Interaction volume radius: 10 \u00c5
Interaction volume height: 35 \u00c5
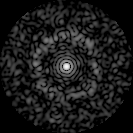
Disorder parameter: 0.8293